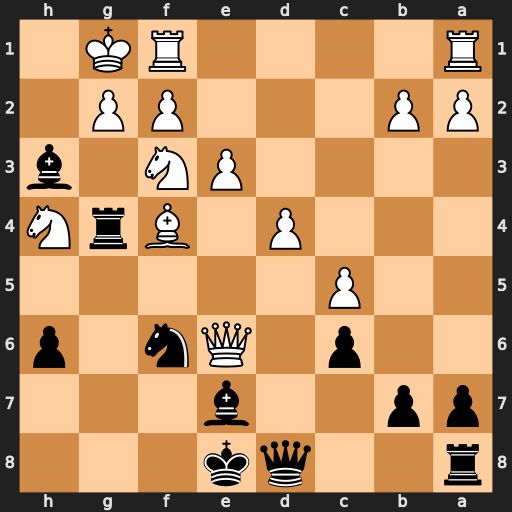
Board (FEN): r2qk3/pp2b3/2p1Qn1p/2P5/3P1BrN/4PN1b/PP3PP1/R4RK1
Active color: b
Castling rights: q
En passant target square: -
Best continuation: Rxg2+ Nxg2 Bxe6